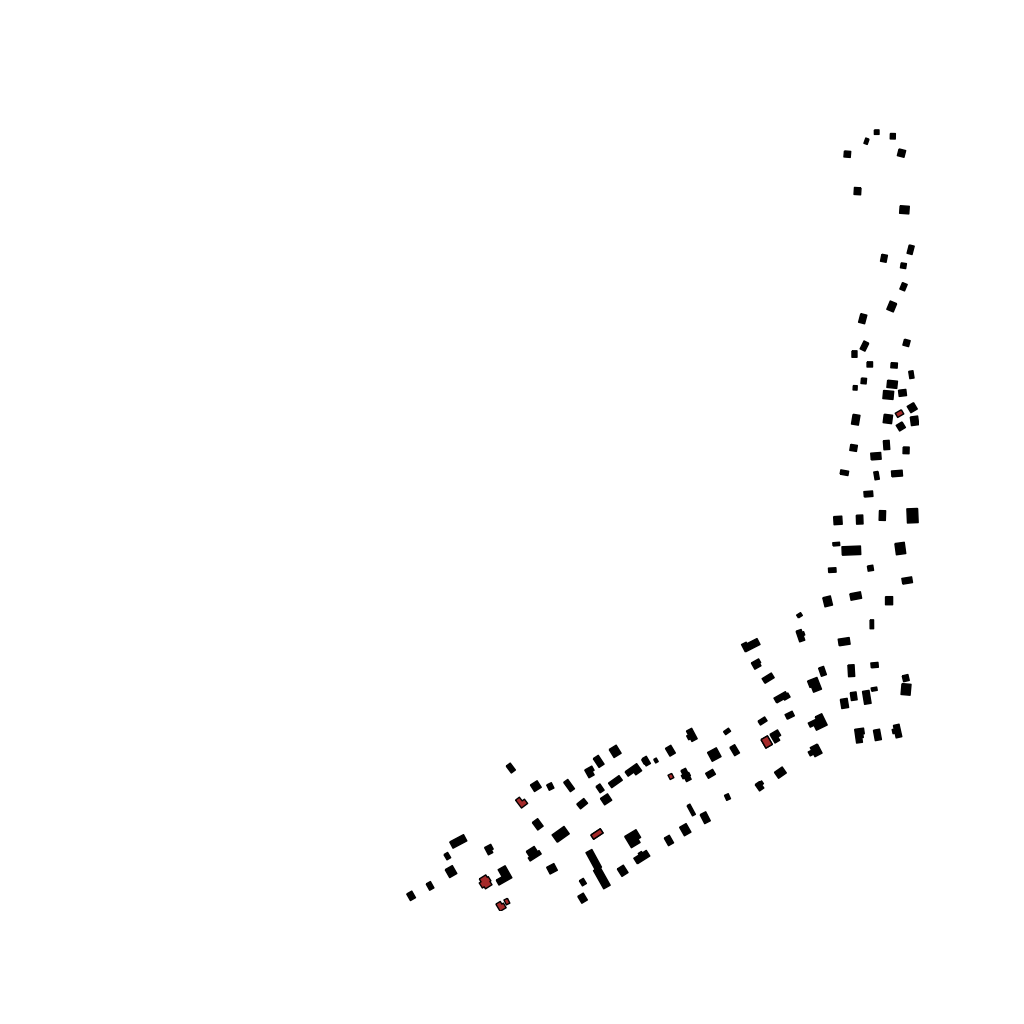
Tags: overhead vector_map, recreation, residential, individual_rise, density_3, Building, Facility, 1.0 km²